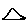
Label: triangle